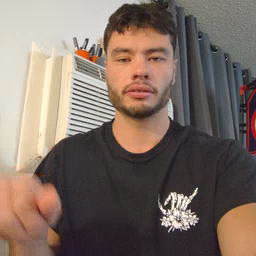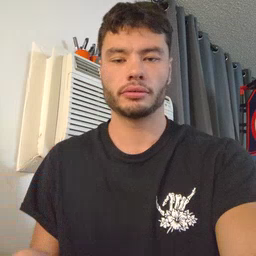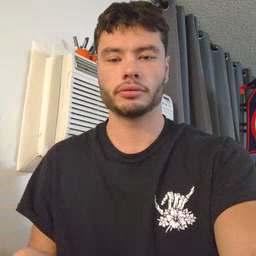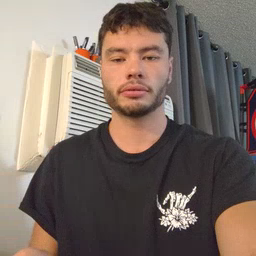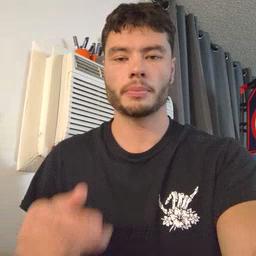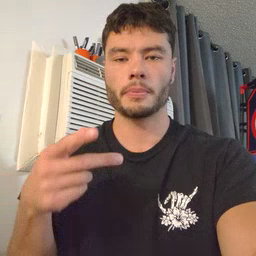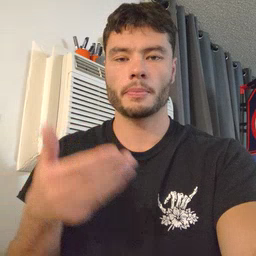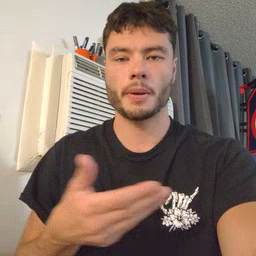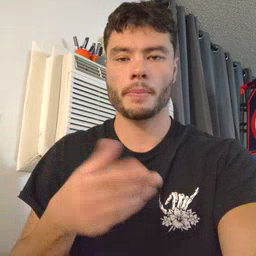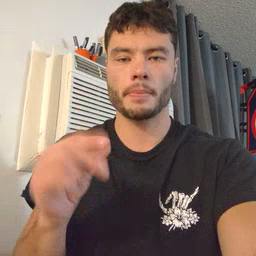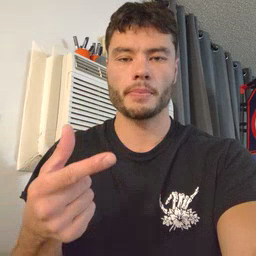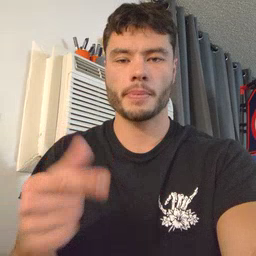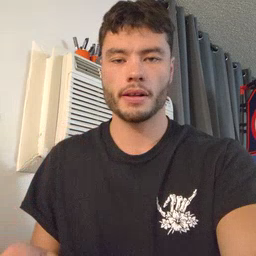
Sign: puppy